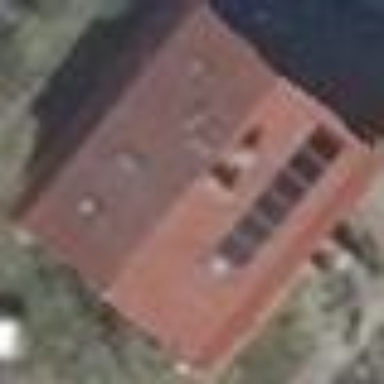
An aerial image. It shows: Detached building with gambrel roof shape.